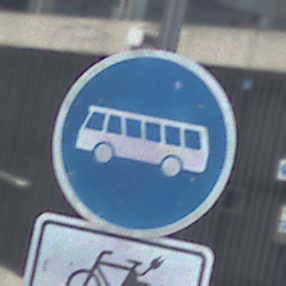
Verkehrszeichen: Busssonderstreifen
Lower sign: EinspurigeFahrzeugeFrei4
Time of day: MorningAfternoon
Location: Outdoor (Urban)
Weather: PartlyCloudy
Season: NotSpecified
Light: Natural